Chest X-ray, AP view. Patient: 38 years old, sex M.
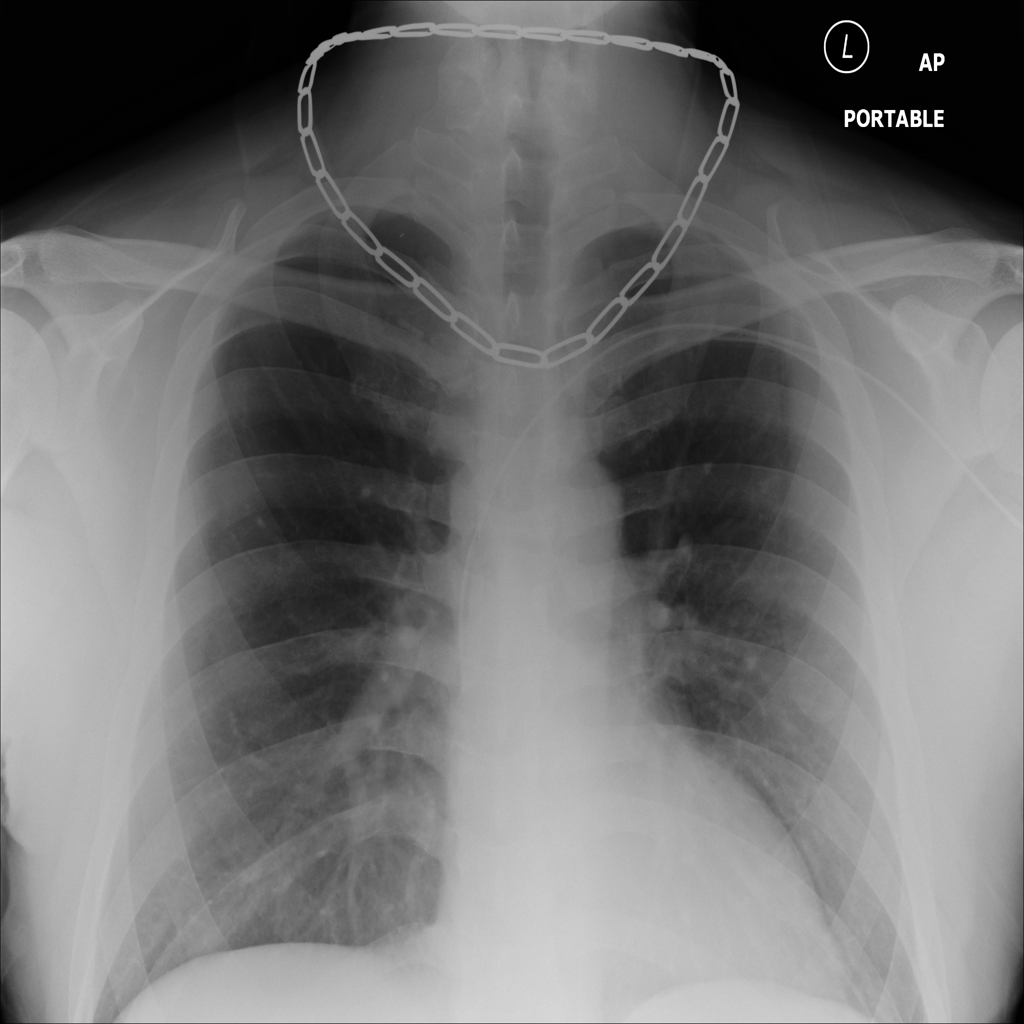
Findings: No Finding